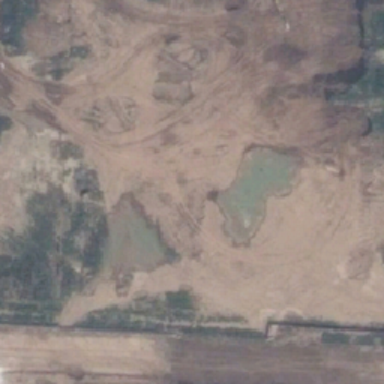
There are some inregular ponds in the tract of bareland .